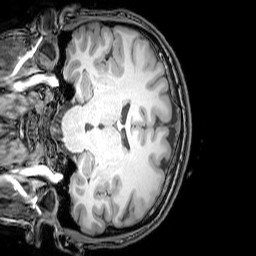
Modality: T1w
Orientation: coronal
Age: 22
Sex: male
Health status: healthy
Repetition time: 0.081 s
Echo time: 0.037 s